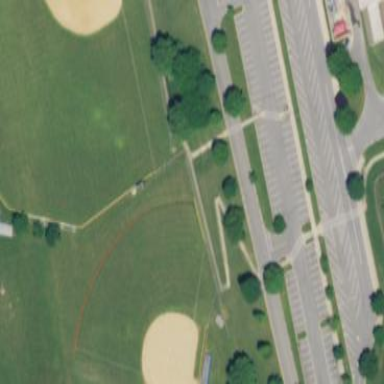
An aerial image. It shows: Softball pitch for leisure and sport activities.